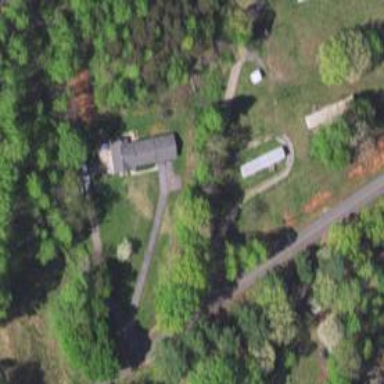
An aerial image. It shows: Driveway.